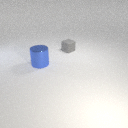
small gray rubber cube behind large blue metal cylinder